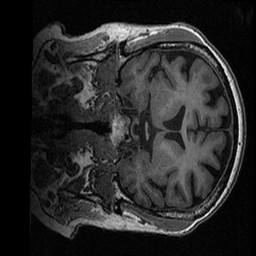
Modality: T1w
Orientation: coronal
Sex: female
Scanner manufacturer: ge
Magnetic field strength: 3 T
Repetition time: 0.0064 s
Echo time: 0.00281 s